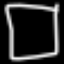
Label: square